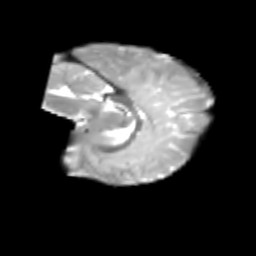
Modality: T2w
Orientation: sagittal
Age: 6
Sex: female
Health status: healthy